Current action and preconditions to check: trajectory_clear

Your task: For each precondition in the list above, predict whether it will hold at this action.

Consider the current scene as observed from the mobile robot's camera, and analyze the predicted future states of all dynamic agents (e.g., people, animals, vehicles, or any moving entities) within the NEXT SECOND.

IMPORTANT: Only answer "very likely" if you are absolutely certain—based on strong, clear evidence—that a dynamic agent will violate the precondition in the predicted future state. Do NOT answer "very likely" for unlikely, ambiguous, or low-probability risks.

Ask yourself for each precondition: Is there a high probability, with clear and convincing evidence, that the predicted future states of any dynamic agent will interfere with the predicted future state of the currently executing action within the NEXT SECOND, causing that precondition to fail?

Assess the risk level based on these predictions. Use "likely" or "very likely" if motions create a clear risk of interference.

Use "neutral" or "improbable" if agents are nearby but their predicted paths are clearly diverging or non-conflicting.

Failure Risk Categories: "very improbable", "improbable", "neutral", "likely", "very likely"

Answer Format: Output ONLY the probability_of_failure value from these categories: "very improbable", "improbable", "neutral", "likely", "very likely"

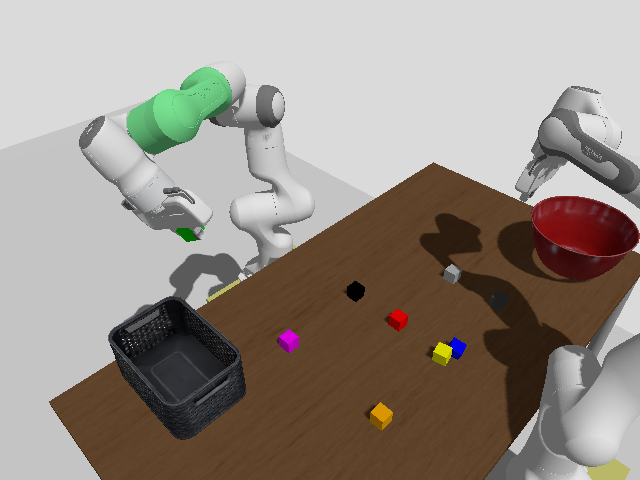

Answer: very improbable